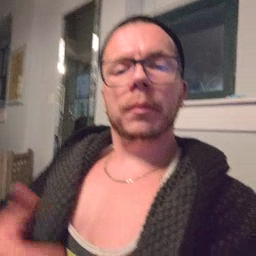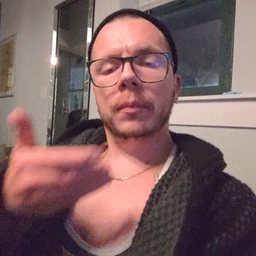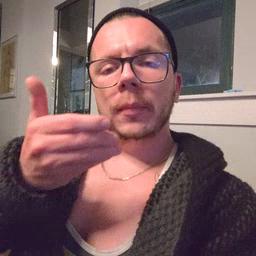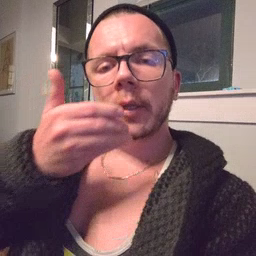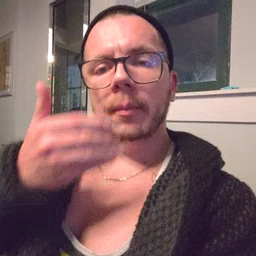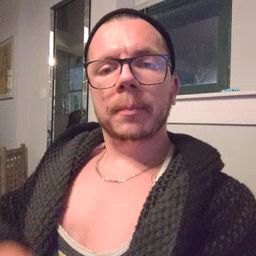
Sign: pizza